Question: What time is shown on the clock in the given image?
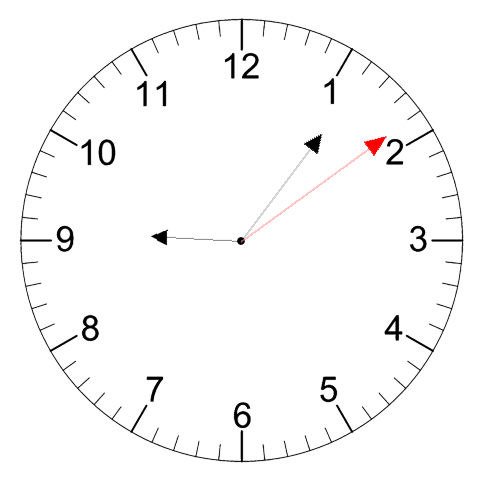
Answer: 09:06:09